Question: How can I show the three values of "disp" for a particular cylinder? Only one column is getting displayed. I am expecting three columns for each cylinder. Any suggestions?
'''
library(dplyr)
#>
#> Attaching package: 'dplyr'
#> The following objects are masked from 'package:stats':
#>
#> filter, lag
#> The following objects are masked from 'package:base':
#>
#> intersect, setdiff, setequal, union
library(ggplot2)
mtcars %>% arrange(desc(disp)) %>% group_by(cyl) %>% slice_head(n = 3) %>%
ggplot(aes(cyl, disp)) + geom_col() +facet_wrap(. ~ cyl)
'''

<URL>
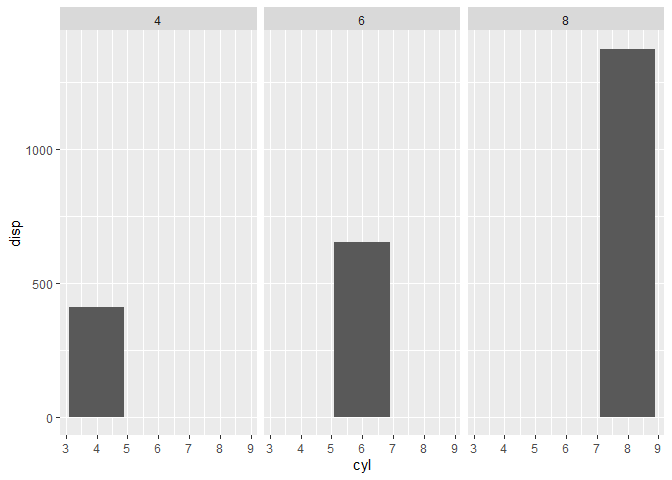
Answer: Use 'Position_dodge' or 'Position_dodge2'
'''
mtcars |> arrange(desc(disp)) |> group_by(cyl) |> slice_head(n = 3) |>
ggplot(aes(cyl, disp)) + geom_col(aes(fill = disp), position = position_dodge2())
'''
Then you can fill in the bars with whatever variable.
<URL>